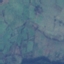
Land use / land cover: Pasture